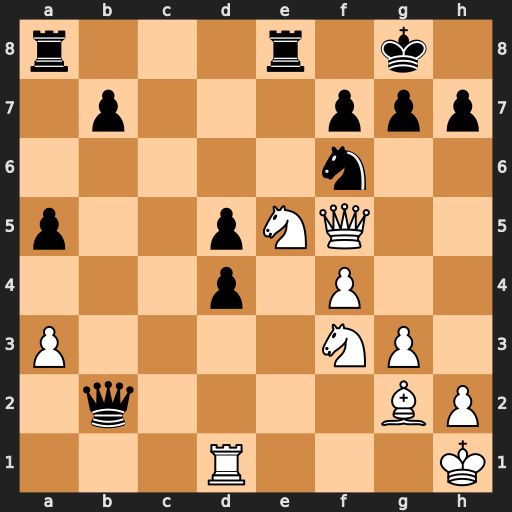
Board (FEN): r3r1k1/1p3ppp/5n2/p2pNQ2/3p1P2/P4NP1/1q4BP/3R3K
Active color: w
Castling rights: -
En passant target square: -
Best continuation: Ng5 Rac8 Bxd5